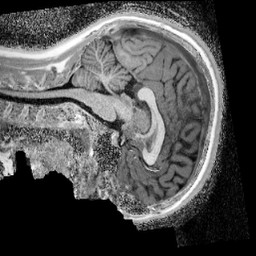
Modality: UNIT1_denoised
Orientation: sagittal
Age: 13
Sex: male
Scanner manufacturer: siemens
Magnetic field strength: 3 T
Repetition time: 4 s
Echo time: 0.00299 s